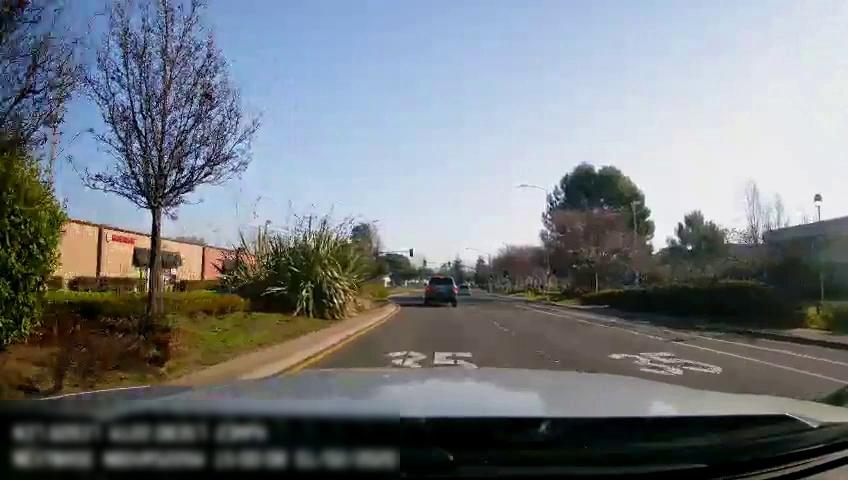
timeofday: Day
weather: Sunny
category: Drivable Space
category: Vehicles | SUV
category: Vehicles | SUV
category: Lanes | Alternate Lane
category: Lanes | Current Lane
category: Lanes | Alternate Lane